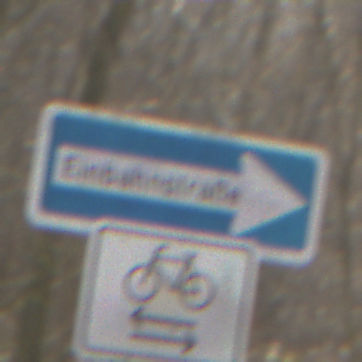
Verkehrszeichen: EinbahnstrasseRechtsweisend
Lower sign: RichtungsangabeDurchPfeile9
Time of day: MorningAfternoon
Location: Outdoor (Nature)
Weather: Clear
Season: Winter
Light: Natural